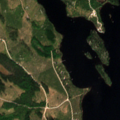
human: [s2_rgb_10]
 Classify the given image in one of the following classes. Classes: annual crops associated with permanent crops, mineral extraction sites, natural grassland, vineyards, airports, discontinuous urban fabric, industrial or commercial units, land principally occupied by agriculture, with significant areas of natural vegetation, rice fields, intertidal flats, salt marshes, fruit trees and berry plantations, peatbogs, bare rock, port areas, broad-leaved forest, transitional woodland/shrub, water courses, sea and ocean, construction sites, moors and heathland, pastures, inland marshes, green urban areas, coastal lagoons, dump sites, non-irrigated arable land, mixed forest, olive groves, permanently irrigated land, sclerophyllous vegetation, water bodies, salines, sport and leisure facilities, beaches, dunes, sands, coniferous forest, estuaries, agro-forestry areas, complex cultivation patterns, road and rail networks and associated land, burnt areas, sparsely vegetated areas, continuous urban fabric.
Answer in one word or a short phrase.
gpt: land principally occupied by agriculture, with significant areas of natural vegetation, transitional woodland/shrub, water bodies